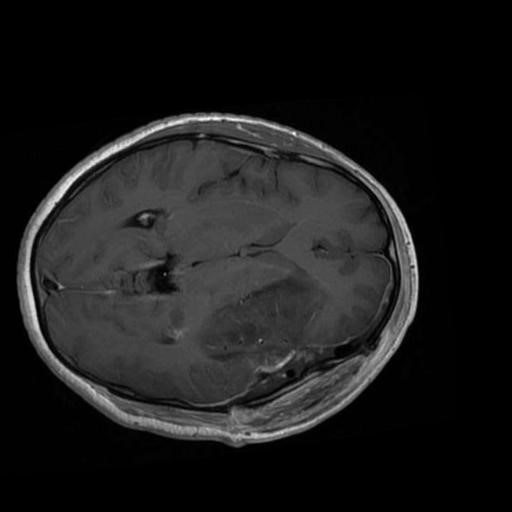
Label: brain_glioma